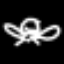
Label: frog